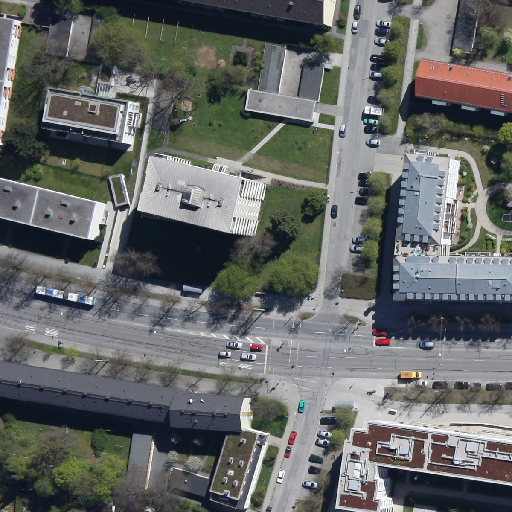
Referring expression: vehicle in the parking area